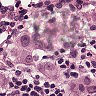
Metastatic tissue present: yes